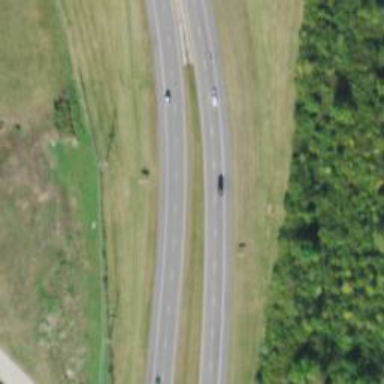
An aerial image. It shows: Trunk highway that is also expressway for motor vehicles.